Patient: sex F, age 59
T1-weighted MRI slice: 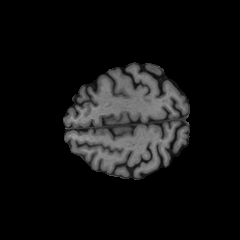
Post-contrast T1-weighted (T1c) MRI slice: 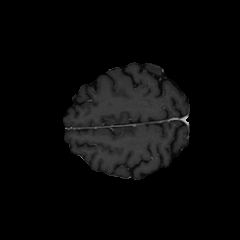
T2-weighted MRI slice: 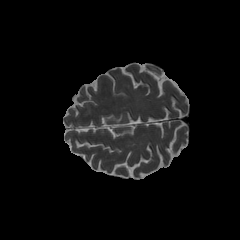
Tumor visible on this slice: yes
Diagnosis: Glioblastoma, IDH-wildtype
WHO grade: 4